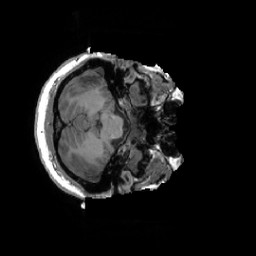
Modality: T1w
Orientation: axial
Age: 23
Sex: female
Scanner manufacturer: ge
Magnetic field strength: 3 T
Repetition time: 0.007348 s
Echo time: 0.003036 s